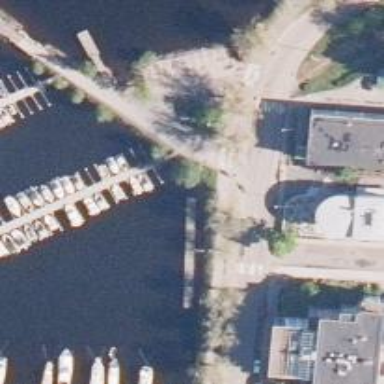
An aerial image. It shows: Pier with mooring facilities.